Field crop: maize
Growth stage: 1
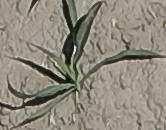
Species: sorghum